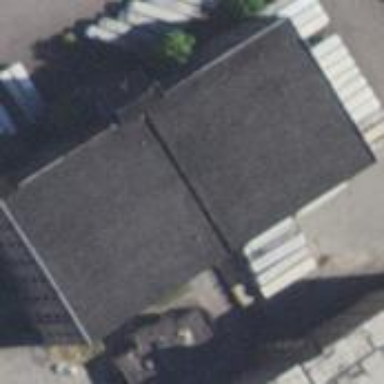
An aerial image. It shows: Part of building.